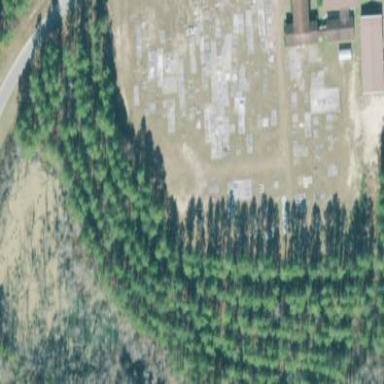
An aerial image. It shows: Cemetery.